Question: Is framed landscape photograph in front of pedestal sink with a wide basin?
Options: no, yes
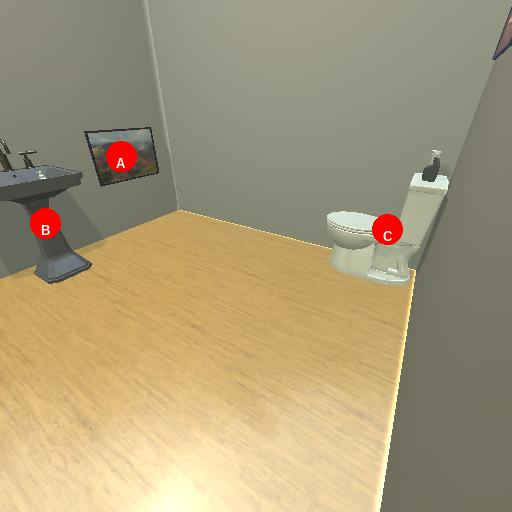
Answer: no